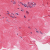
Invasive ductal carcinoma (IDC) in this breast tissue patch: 0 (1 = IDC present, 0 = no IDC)